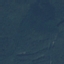
Land use / land cover class: Forest